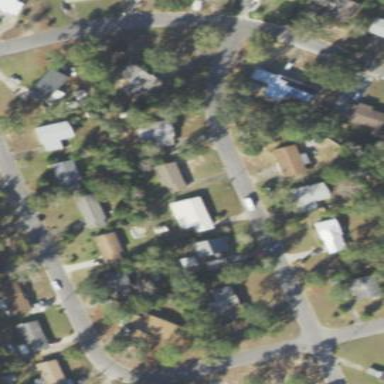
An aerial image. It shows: Residential area composed of single-family homes.